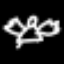
Label: angel